Question: I was presenting a picker in 'UIActionSheet' very simply up until iOS 8. Now, it seems they have broken that capability with the latest update. It was never supported and the practice was discouraged in the docs all along.
Presumably the entire 'UIActionSheet' capability is deprecated and will not be supported going forward. The documentation says to use UIAlertController instead.
I have tried switching to the 'UIAlertController' and actually found what I initially expected would be a nicer solution than what I originally had presented.
My original code:
'''
// Ask user for project to associate the new issue with a project
UIActionSheet *menu = [[UIActionSheet alloc] initWithTitle:NSLocalizedString(@"Select Project", @"Title for Action Sheet")
delegate:self
cancelButtonTitle:klocalized_CancelButtonTitle
destructiveButtonTitle:nil
otherButtonTitles:klocalized_SelectButtonTitle ,nil];
[menu addSubview:self.projectPicker];
[menu showFromTabBar:self.tabBarController.tabBar];
[menu setBounds:CGRectMake(0, 0, 320, 700)];
'''
Worked fine in iOS 7.
My new code. Looks nicer but for some reason I cannot get the 'UITextField' to respect my setting of the 'inputView' property. It shows my text field with standard keyboard, otherwise this would be an acceptable alternative, better even than the original in my opinion.
New, work in progress for iOS 8:
'''
// is iOS 8, ActionSheet, newly deprecated, will not allow subviews. Use UIAlertController instead
NSString *title = NSLocalizedString(@"Select Project", @"Title for Action Sheet");
UIAlertController *projectSelector = [UIAlertController alertControllerWithTitle:title message:nil preferredStyle:UIAlertControllerStyleAlert];
[projectSelector addAction:[UIAlertAction actionWithTitle:klocalized_CancelButtonTitle style:UIAlertActionStyleCancel handler:nil]];
[projectSelector addAction:[UIAlertAction actionWithTitle:klocalized_SelectButtonTitle style:UIAlertActionStyleDefault handler:^(UIAlertAction *action) {
// Do my button action stuff here
}]];
[projectSelector addTextFieldWithConfigurationHandler:^(UITextField *textField) {
// projectField is lazily created property.
//My picker is set as its inputView but standard keyboard is always presented instead.
textField = self.projectField;
}];
[self presentViewController:projectSelector animated:YES completion:^{
// Do my final work here
}];
'''
Can anyone tell me why this is happening? Is 'inputView' property of 'UITextfield' unusable on the new 'UIAlertController' view? Has anyone had success using 'UIPickerView' in this manner?
I haven't included my code for the 'projectField' or 'projectPicker' properties but I have tested and checked. They do create valid objects. The picker is retained by my presenting VC and the text field is weak, owned by the AlertViewController I assume. I tried retaining it as well, that had no effect.
I do receive 'UITextField' Delegate calls from the text field as well, so I know that it is the object that I created that is presented. I can think of no reason for the standard keyboard to show when I have clearly set the pickerView as its 'inputView'.
See resulting view in screenshot:

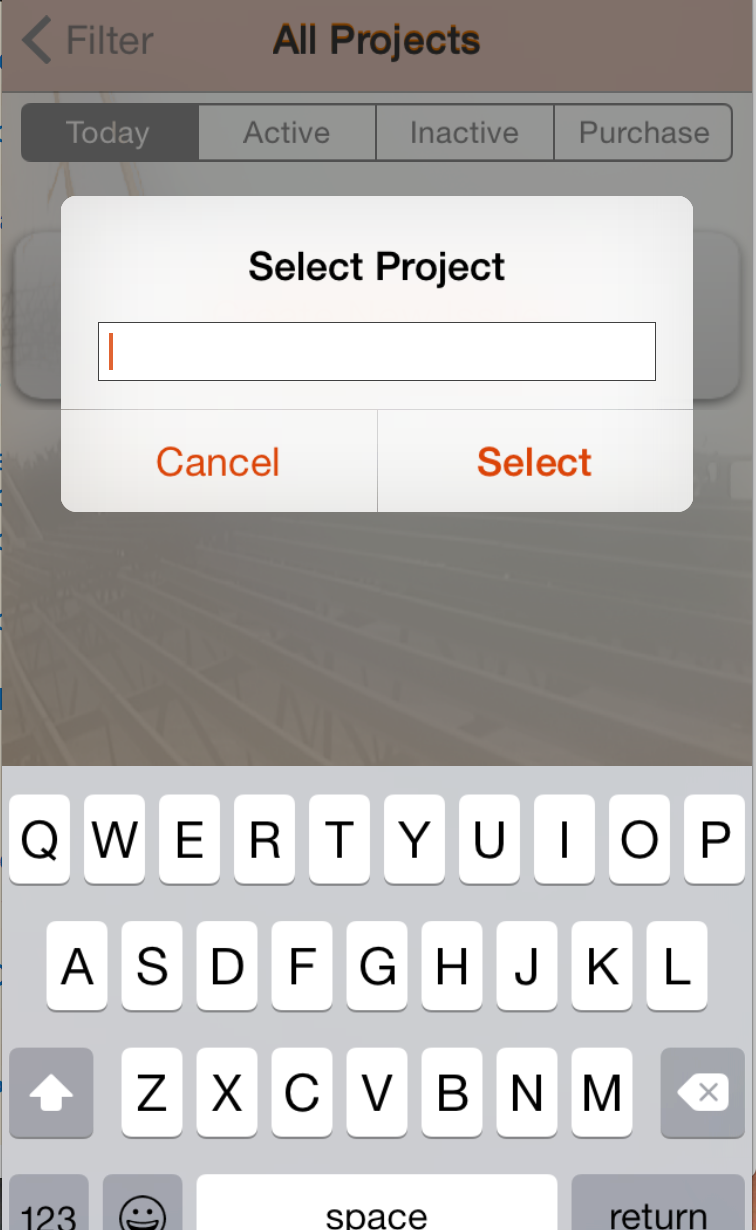
Answer: After banging my head on the desk for some time, I found the solution, well, I mean I found the dumb error I was making.
I was doing the textField configuration backwards. I thought the intent was to pass the textField parameter my text field, when I should have been setting the properties of the text field given.
Simply changing to
'''
// is iOS 8, ActionSheet, newly deprecated, will not allow subviews. Use UIAlertController instead
NSString *title = NSLocalizedString(@"Select Project", @"Title for Action Sheet");
UIAlertController *projectSelector = [UIAlertController alertControllerWithTitle:title message:nil preferredStyle:UIAlertControllerStyleAlert];
[projectSelector addAction:[UIAlertAction actionWithTitle:klocalized_CancelButtonTitle style:UIAlertActionStyleCancel handler:nil]];
[projectSelector addAction:[UIAlertAction actionWithTitle:klocalized_SelectButtonTitle style:UIAlertActionStyleDefault handler:^(UIAlertAction *action) {
}]];
[projectSelector addTextFieldWithConfigurationHandler:^(UITextField *textField) {
//Set the properties of the textField provided. DO NOT CREATE YOUR OWN.
[textField setPlaceholder:NSLocalizedString(@"Make Selection", @"PlaceHolder for project field when awaiting picker choice")];
[textField setInputView:self.projectPicker];
[textField setDelegate:self];
self.projectField = textField;
}];
[self presentViewController:projectSelector animated:YES completion:^{
}];
'''